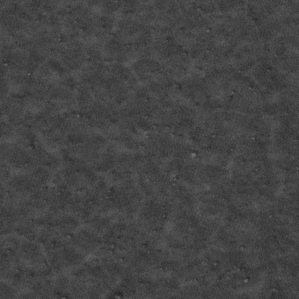
Label: frost